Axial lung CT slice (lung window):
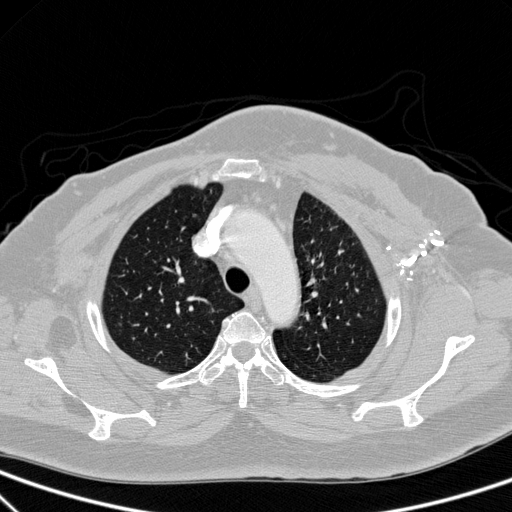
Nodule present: no